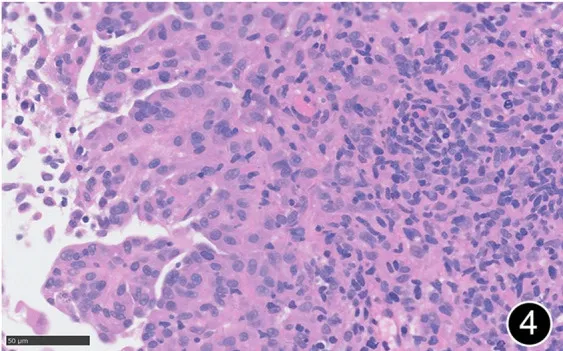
The tumor cells are epitheliod and have abundant cytoplasm. This is a high-power magnification of HE staining.
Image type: pathology (h&e)